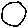
Label: circle